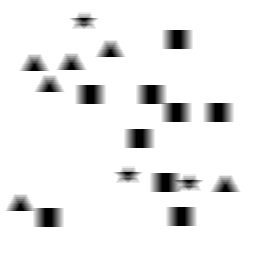
Squares: 9
Triangles: 6
Stars: 3
Total shapes: 18